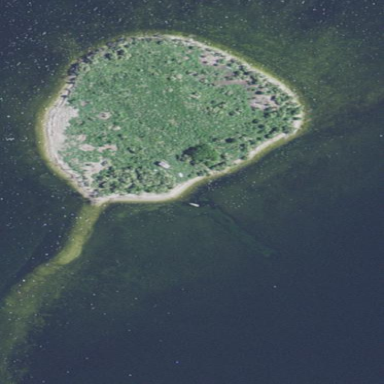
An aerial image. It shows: Islet.